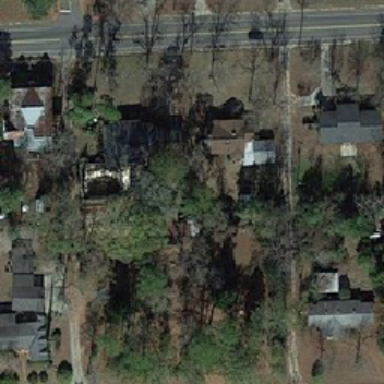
There are buildings and greenery between two parallel roads .